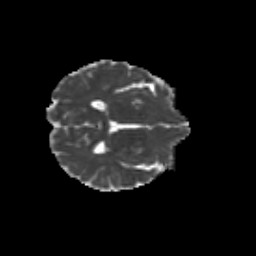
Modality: MD
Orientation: axial
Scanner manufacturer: siemens
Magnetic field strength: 3 T
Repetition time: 9.2 s
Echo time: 0.084 s